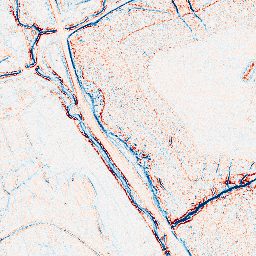
Category: edge_preserving
Decomposition family: anisotropic_diffusion
Decomposition parameters: iterations: 10
kappa: 30
gamma: 0.05
Upsampling method: cubic_catmull_rom
Upsampling parameters: scale: 4
Upsampling scale: 4